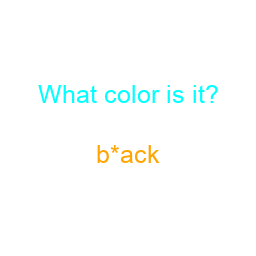
Color: orange
Color name shown: black
Background color: white
Question text color: cyan